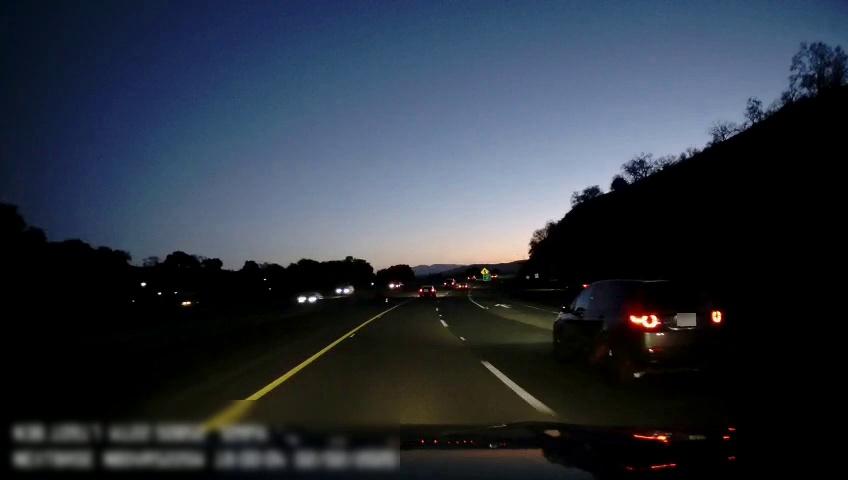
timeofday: Dusk/Dawn/Twilight
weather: Sunny
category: Drivable Space
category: Vehicles | Car
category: Vehicles | Car
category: Vehicles | Car
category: Vehicles | Car
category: Vehicles | Car
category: Vehicles | Car
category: Lanes | Current Lane
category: Lanes | Current Lane
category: Lanes | Alternate Lane
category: Lanes | Alternate Lane
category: Traffic | Signs